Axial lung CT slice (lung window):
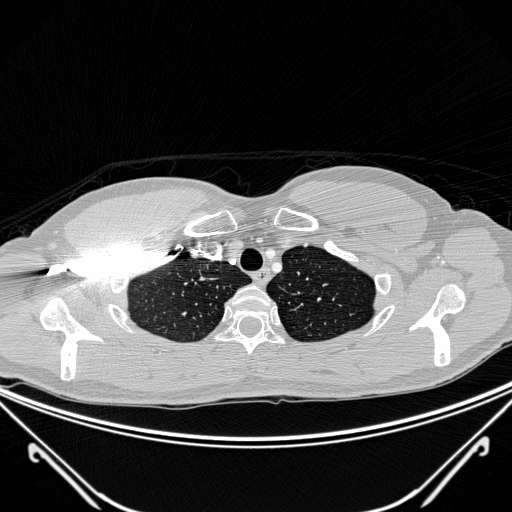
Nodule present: no